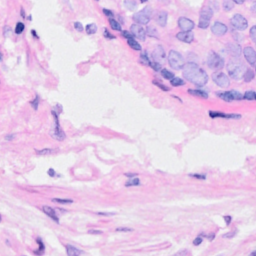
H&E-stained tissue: Breast